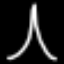
Label: The Eiffel Tower